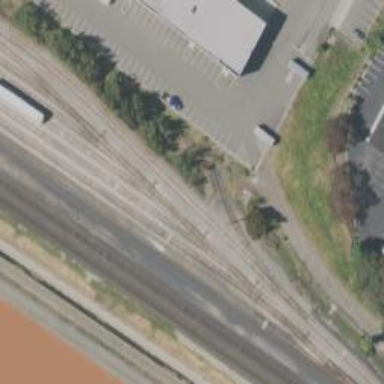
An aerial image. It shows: Railway yard in service.